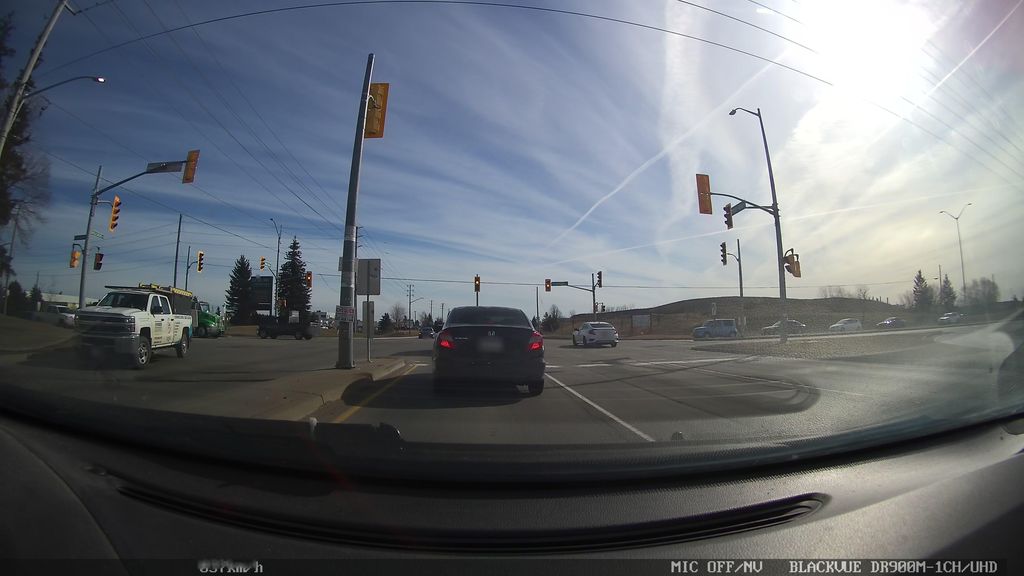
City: kitchener-waterloo